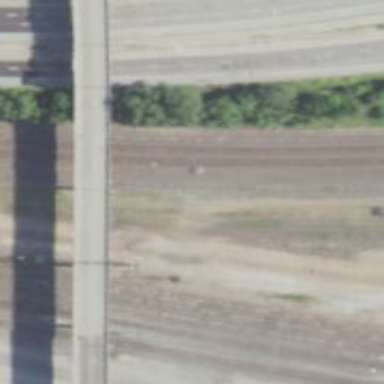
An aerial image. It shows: Abandoned railway.